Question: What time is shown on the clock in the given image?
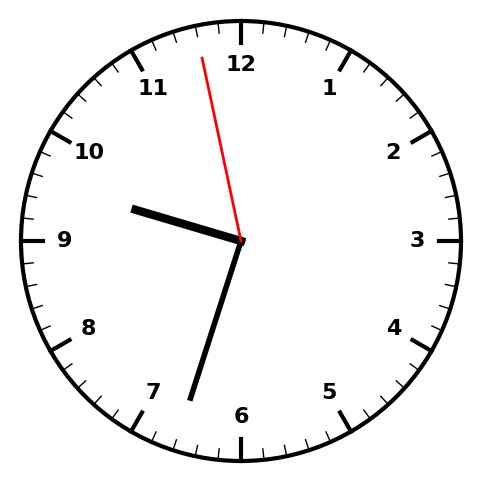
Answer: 09:32:58